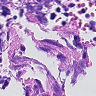
Metastatic tissue present: yes